Question: I have the following window:
'''
public class MyWindows extends JFrame {
private final JScrollPane pane;
public MyWindows(){
super();
setDefaultCloseOperation(JFrame.EXIT_ON_CLOSE);
Container cp = getContentPane();
cp.setLayout(new BorderLayout());
JPanel panel = new JPanel();
pane = new JScrollPane(panel);
pane.setHorizontalScrollBarPolicy(ScrollPaneConstants.HORIZONTAL_SCROLLBAR_NEVER);
JButton left = new JButton("<");
left.addActionListener(new ActionListener() {
@Override
public void actionPerformed(ActionEvent e) {
moveLeft();
}
});
cp.add(left, BorderLayout.WEST);
panel.setLayout(new GridLayout(1,0));
for(int i = 1; i<20; i++) {
panel.add(new JButton("hallo nummer "+i));
}
cp.add(pane, BorderLayout.CENTER);
JButton right = new JButton(">");
cp.add(right, BorderLayout.EAST);
this.setLocationRelativeTo(null);
pack();
this.setSize(300, 100);
}
private void moveLeft() {
Rectangle rec = pane.getVisibleRect();
rec.setLocation((int)(rec.getX()+1000), (int)rec.getY());
System.out.println(rec);
pane.scrollRectToVisible(rec);
System.out.println(pane.getVisibleRect());
}
}
'''

The idea was to scroll along the buttons in the center, using the buttons on the left and on the right.
Unfortunately, the moveLeft()-Method does exactly nothing when it comes to scrolling.
The target-rectangle is java.awt.Rectangle[x=1000,y=0,width=202,height=61]
To me, that looks like a rectangle the ScrollPane should be able to scroll to.
What am I missing?
Also, sorry about the wall of code, but I just have no idea where the error may be.
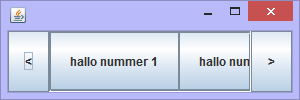
Answer: Call 'scrollRectToVisible' method on desired component ('JPanel' in your case) but on 'JScrollPane' object.
'''
private JPanel panel;
...
private void moveLeft() {
Rectangle rec = panel.getVisibleRect();
rec.setLocation((int) (rec.getX() + 1000), (int) rec.getY());
System.out.println(rec);
panel.scrollRectToVisible(rec);
System.out.println(panel.getVisibleRect());
}
'''